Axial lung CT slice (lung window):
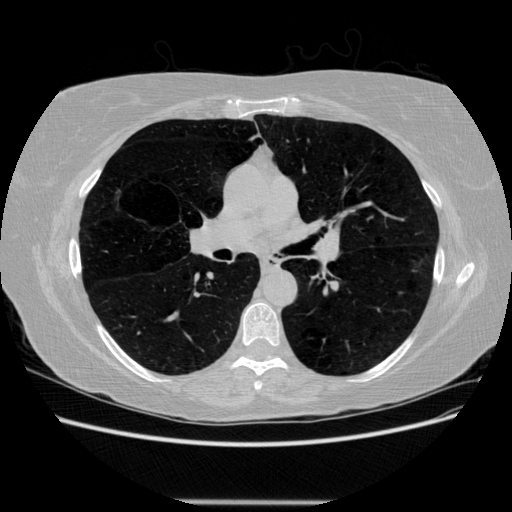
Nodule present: no